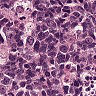
Metastatic tissue present: yes